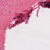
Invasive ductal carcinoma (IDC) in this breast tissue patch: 0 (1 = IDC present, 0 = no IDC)